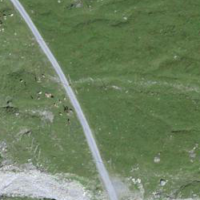
EUNIS habitat code: 26
Species observed at this site:
Parnassia palustris